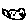
Label: cat